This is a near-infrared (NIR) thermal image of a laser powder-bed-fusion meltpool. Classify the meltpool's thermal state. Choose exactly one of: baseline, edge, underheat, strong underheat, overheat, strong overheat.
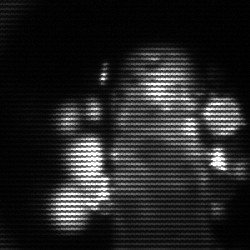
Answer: strong underheat